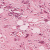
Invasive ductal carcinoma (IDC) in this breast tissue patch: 1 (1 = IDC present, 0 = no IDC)